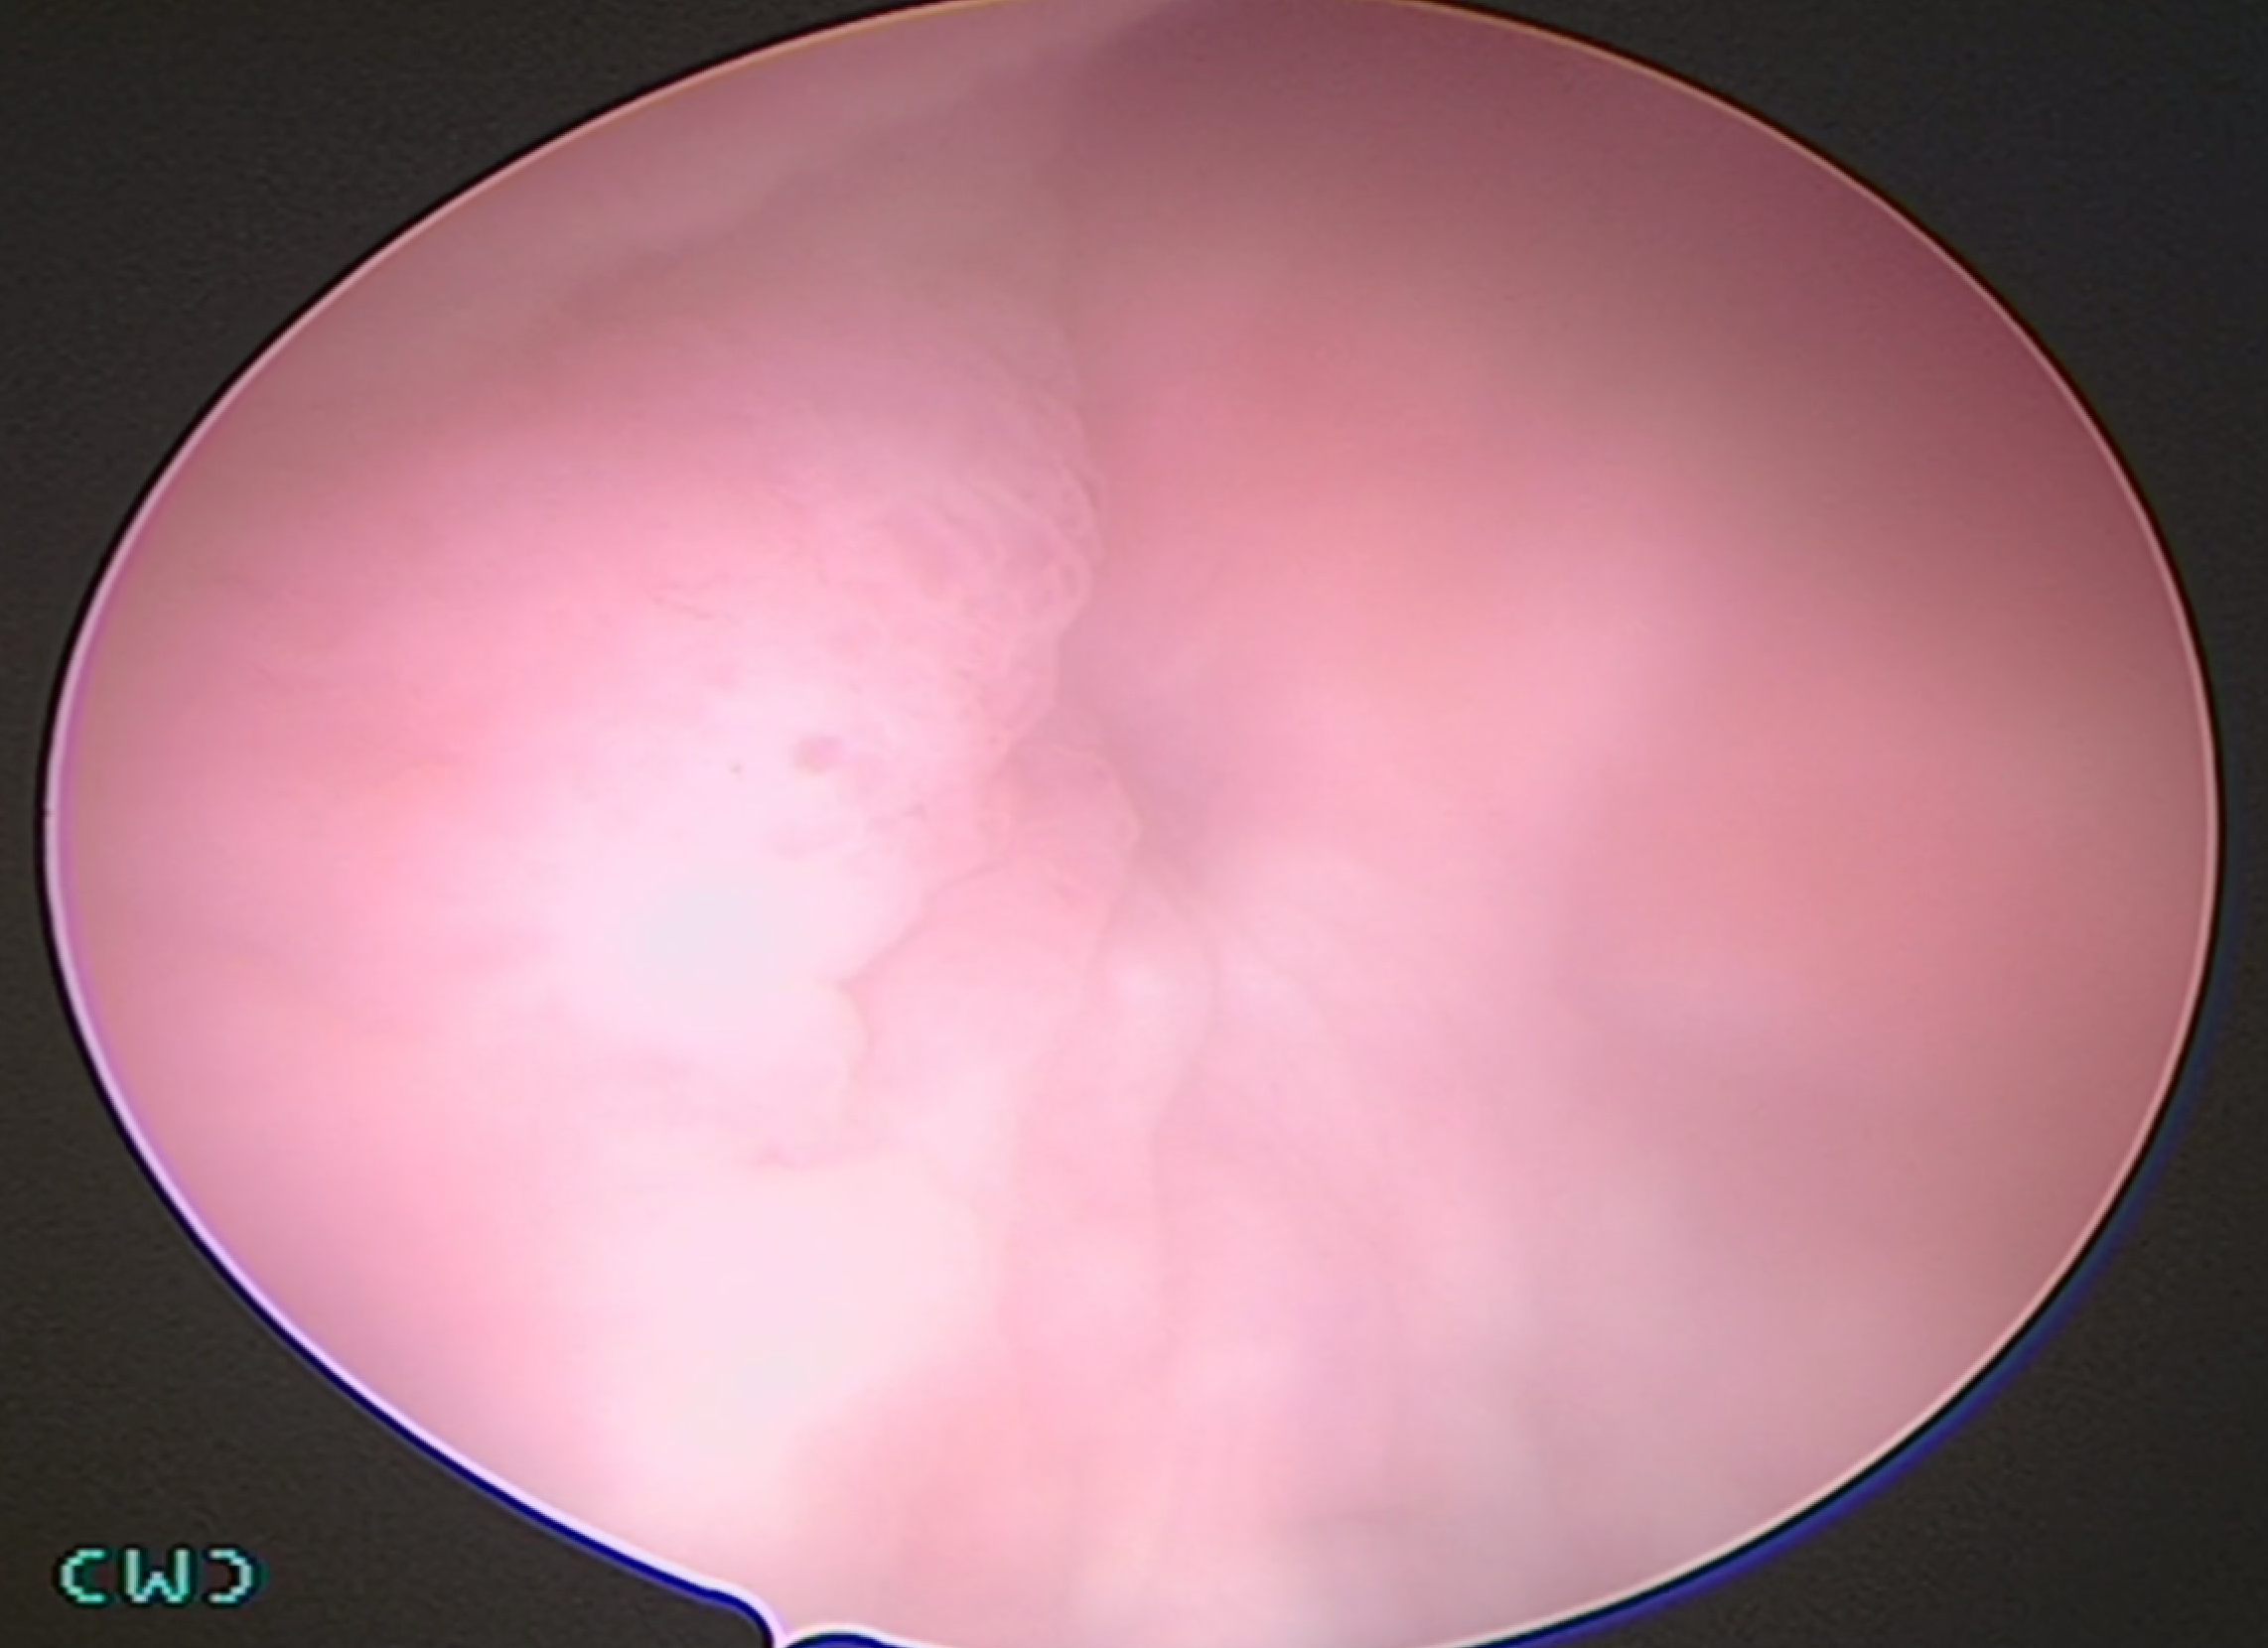
Modality: WLC
Class: Malignant
Subclass: HighGradePapillary
Lesion: L2
Stage: Ta
Morphology: Non-papillary
Bladder cancer association: Yes